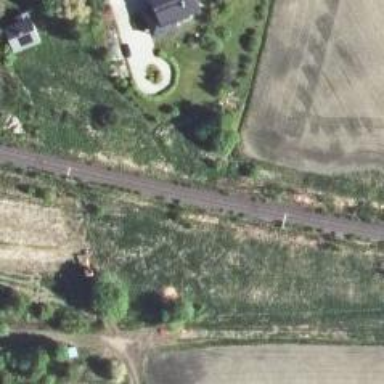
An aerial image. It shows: Railway with continuous electrified contact lines.